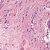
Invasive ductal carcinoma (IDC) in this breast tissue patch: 1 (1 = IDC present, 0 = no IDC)